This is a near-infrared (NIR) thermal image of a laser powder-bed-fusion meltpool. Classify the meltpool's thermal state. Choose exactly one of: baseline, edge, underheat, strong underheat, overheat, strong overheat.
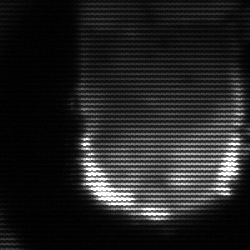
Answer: baseline